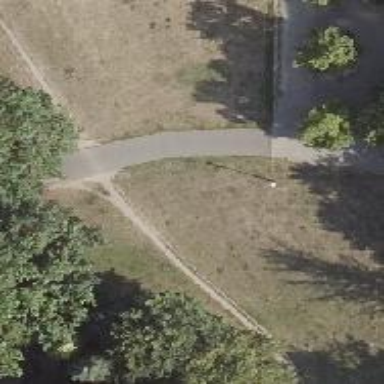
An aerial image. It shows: Asphalt path.